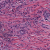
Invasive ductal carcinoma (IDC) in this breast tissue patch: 1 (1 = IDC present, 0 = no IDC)